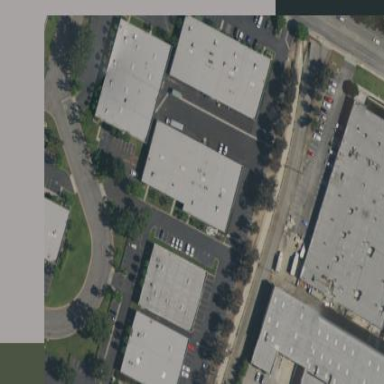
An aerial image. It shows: Warehouse.